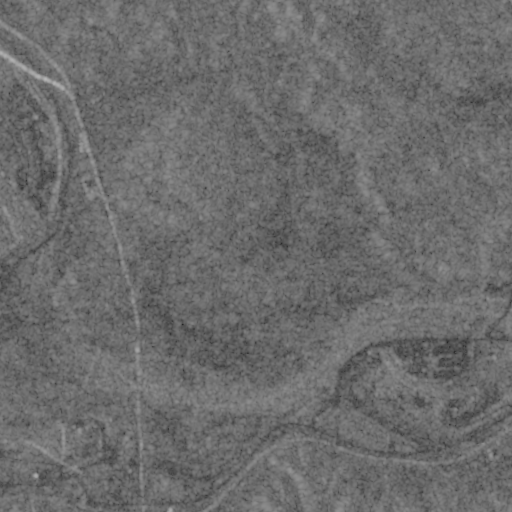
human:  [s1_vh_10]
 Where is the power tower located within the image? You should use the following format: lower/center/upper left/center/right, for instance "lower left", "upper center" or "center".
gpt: The power tower is located in the left of the image.
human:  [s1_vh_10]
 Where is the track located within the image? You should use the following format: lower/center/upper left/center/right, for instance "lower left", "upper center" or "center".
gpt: There is no track in the image.

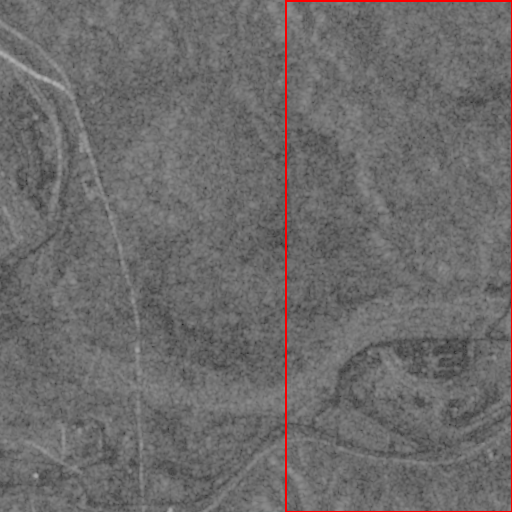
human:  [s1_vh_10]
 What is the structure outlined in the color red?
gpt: The structure outlined in red is a quarry.
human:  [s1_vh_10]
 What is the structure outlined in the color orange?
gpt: There is no orange outline.